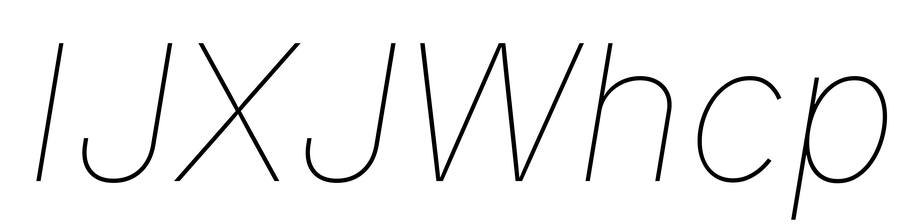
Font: Inter-Italic_Thin_Italic